Question: I have an UML diagram and I don't really know how I should read it :

I don't know if I should put the arraylist in ModeTransport or Transports.
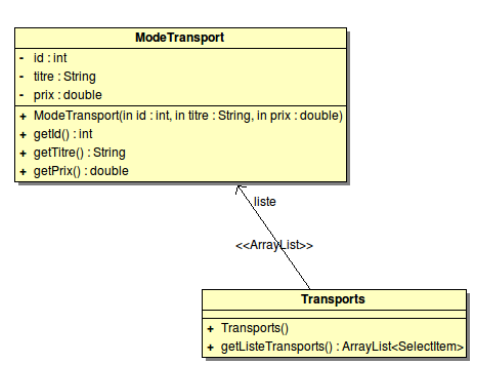
Answer: Your 'ArrayList<Transport> liste;' should be in 'Transport' if generate diagramms from code, move liste to this class (Transport).
If you generate code from UML you should check the association and correct the direction.